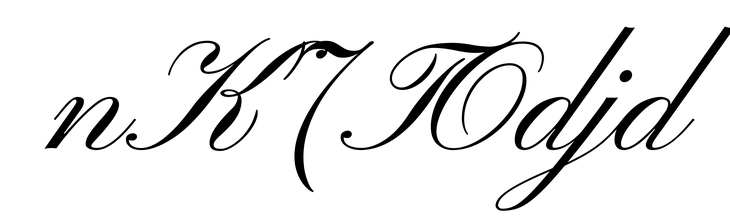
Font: PinyonScript-Regular